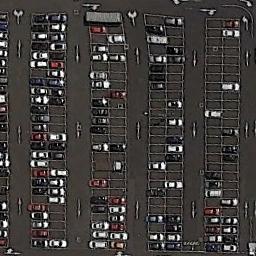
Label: parking_lot